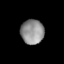
Tissue: lung
Cell type: T cells
Senescence score: 0.148
Nuclear area (px): 556
Mean DAPI intensity: 144.585